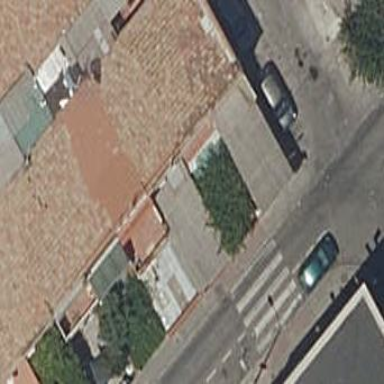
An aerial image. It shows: Terrace building.